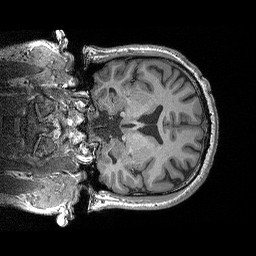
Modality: T1w
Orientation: coronal
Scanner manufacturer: siemens
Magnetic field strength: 3 T
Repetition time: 2.3 s
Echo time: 0.00298 s